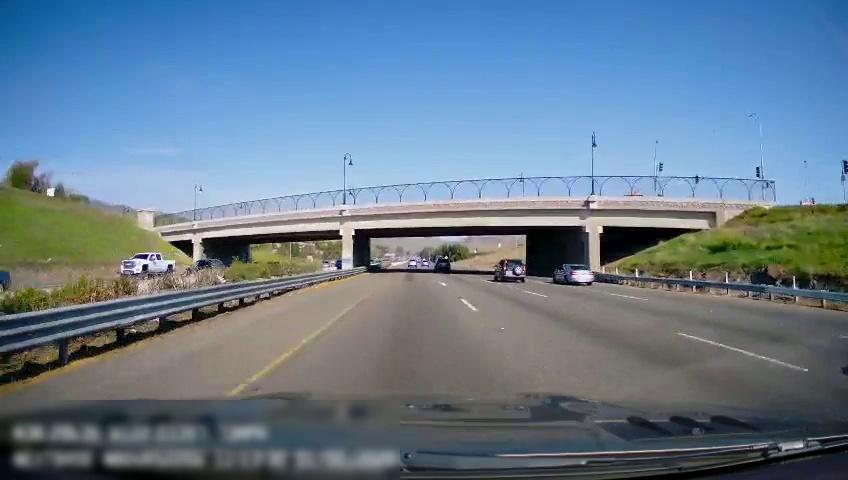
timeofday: Day
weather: Sunny
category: Drivable Space
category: Drivable Space
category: Vehicles | Truck
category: Vehicles | Car
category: Vehicles | Car
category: Vehicles | Car
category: Vehicles | SUV
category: Vehicles | SUV
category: Vehicles | Other LV
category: Vehicles | SUV
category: Lanes | Current Lane
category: Lanes | Current Lane
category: Lanes | Alternate Lane
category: Lanes | Alternate Lane
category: Traffic | Lights
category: Traffic | Lights
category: Traffic | Lights